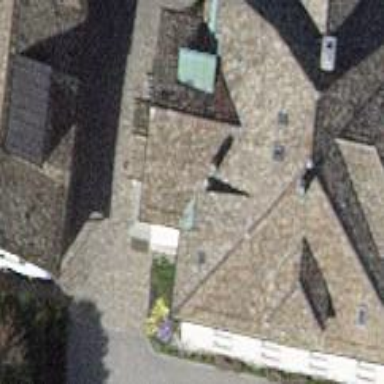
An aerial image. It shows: Detached historic manor building.